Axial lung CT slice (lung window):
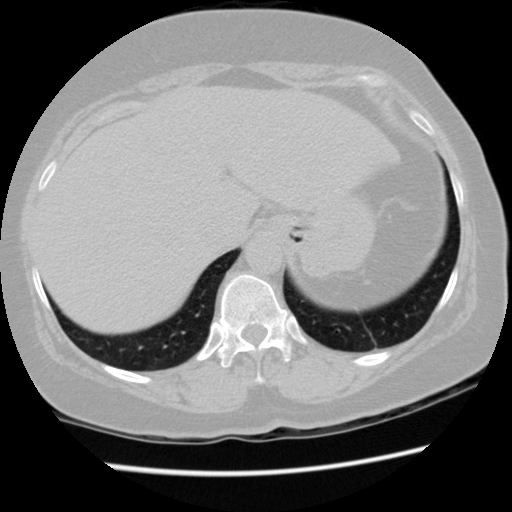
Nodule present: no